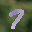
Label: 7